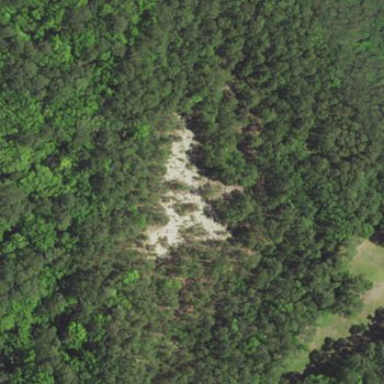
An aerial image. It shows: Sandy area in nature.